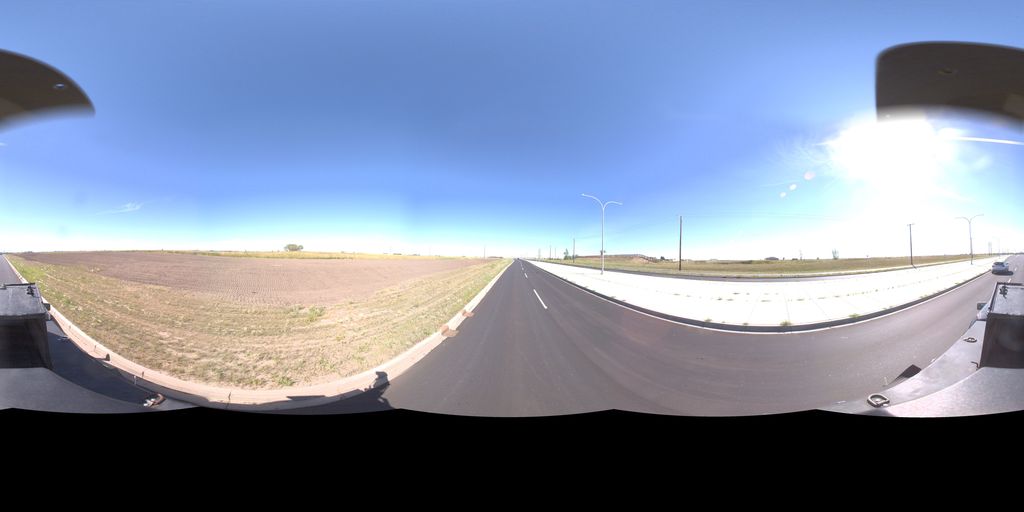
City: saskatoon